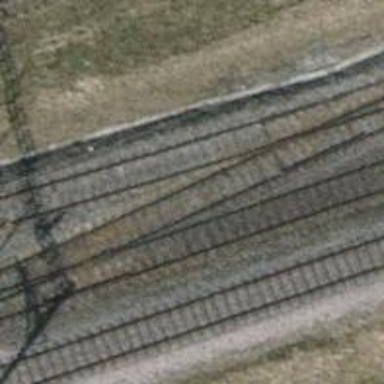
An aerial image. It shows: Single railway spur track.